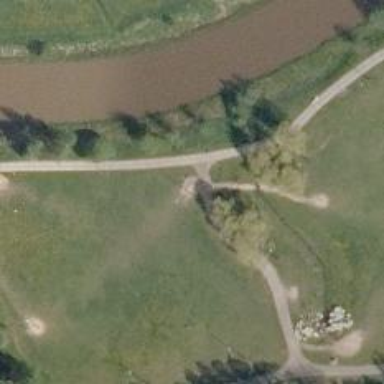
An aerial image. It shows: Disc golf tee.